Question: I was reading the release notes of Visual Studio Code and a particular caught my eye.

As you can see, there is a javascript file with the <= symbol.
I can't figure out how it works, if I try to use it in my code I get a "Invalid or unexpected token" error (which I was expecting), and I can't find if it's only a VSCode configuration that shrinks <= into <= for aesthetic purposes.
How does it work?
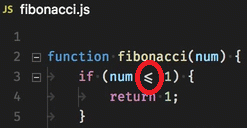
Answer: It looks like a monospaced font with <URL>, which makes '<=' looking as one sign.
Some sources:
- <URL>